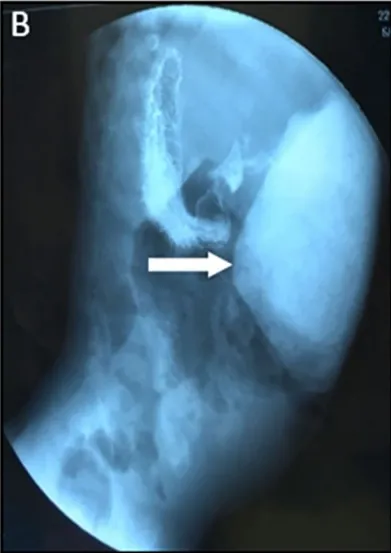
(B) Preoperative UGI suggested the duodenum dilates (White arrow).
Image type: radiology (x_ray)